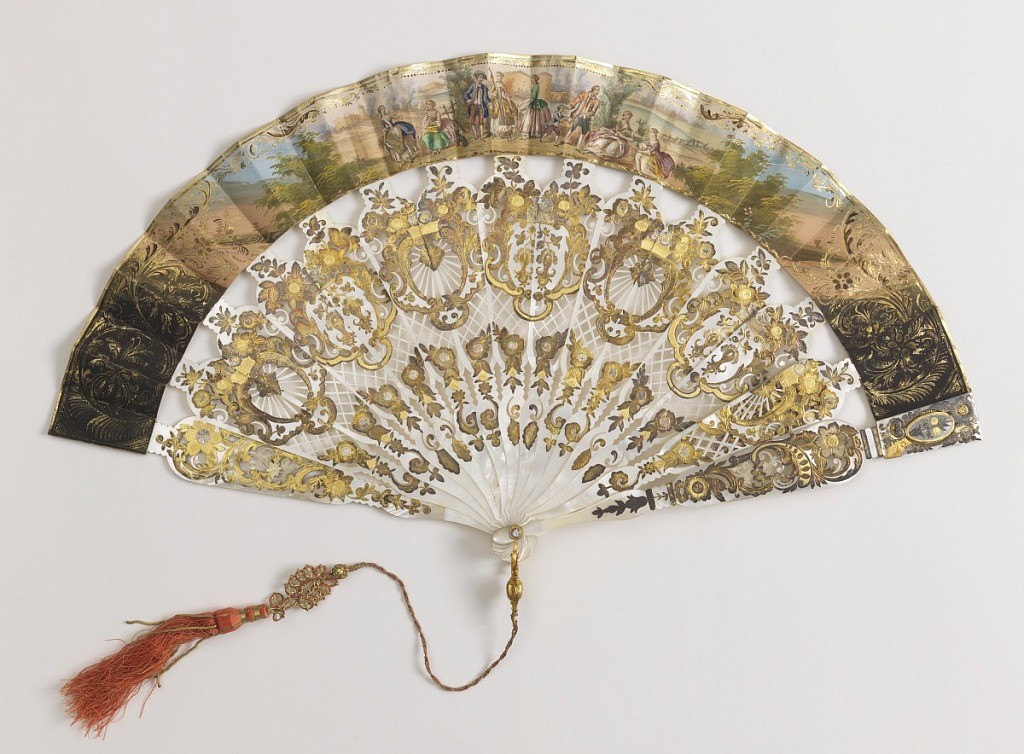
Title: Pleated fan
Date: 19th century
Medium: Printed and hand-colored paper leaf, painted parchment leaf, pierced and gilded mother-of-pearl sticks, rivet set with faceted stone, gilt metal bail, tassel of silk and metal threads
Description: Pleated fan with double leaf. Obverse: a narrow printed and hand-colored paper leaf showing a pastoral scene. Reverse: a painted parchment leaf showing a coastal scene. Elaborately pierced and gilded mother-of-pearl sticks. Rivet set with clear faceted stone and gilt metal bail. Tassel of silk and metal threads.